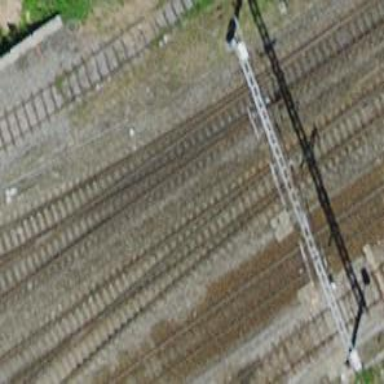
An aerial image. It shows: Siding railway track with electrified contact line.